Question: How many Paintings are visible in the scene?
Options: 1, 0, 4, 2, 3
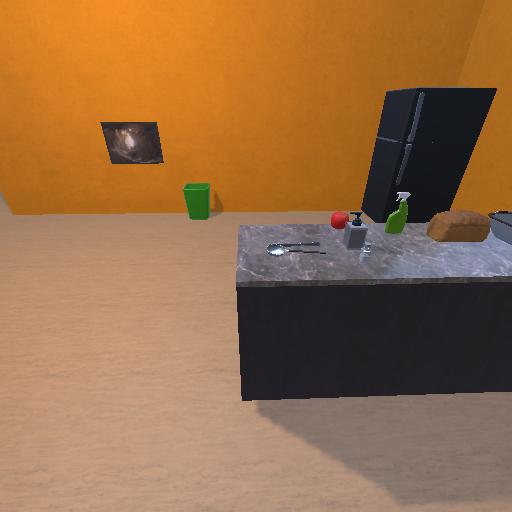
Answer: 1